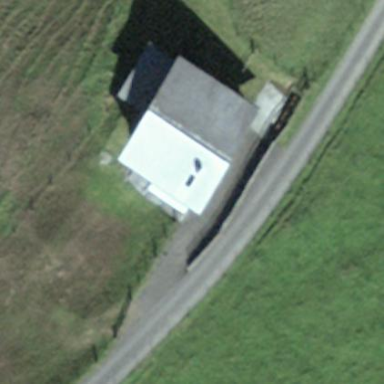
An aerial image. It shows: Cabin.